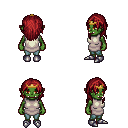
a pixel art fantasy rpg character, female body template, orc, green skin, white tunic, teal pants, brunette long hairstyle, gold tiara, metal boots, four views (front, back, left, right), 2x2 character sprite sheet, small pixel art, hard edges, no anti-aliasing